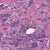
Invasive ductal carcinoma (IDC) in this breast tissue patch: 1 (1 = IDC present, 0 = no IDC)